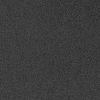
Atmospheric dust classification: dusty